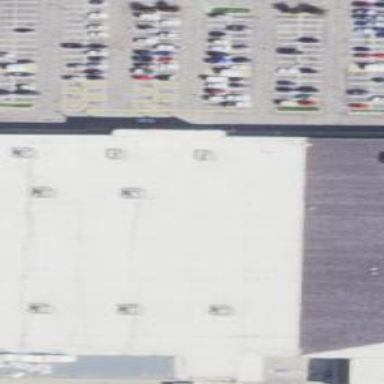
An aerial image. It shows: Retail building.